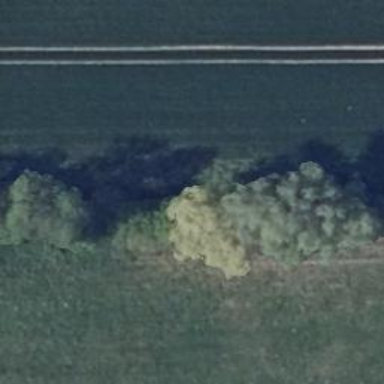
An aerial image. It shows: Deciduous tree in agricultural area.